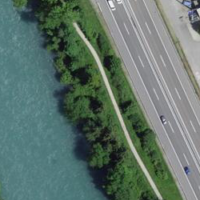
EUNIS habitat code: 57
Species observed at this site:
Phalacrocorax carbo